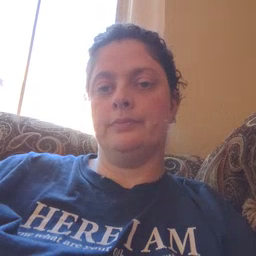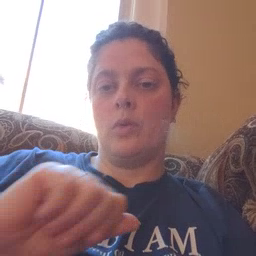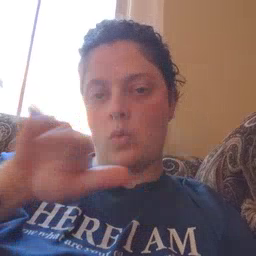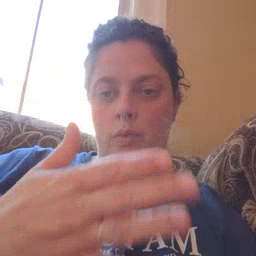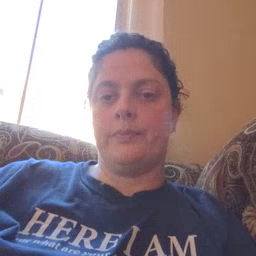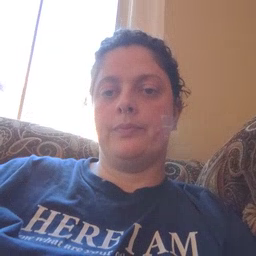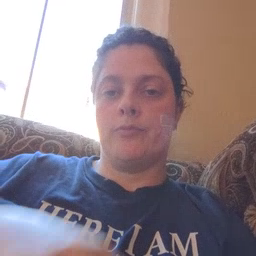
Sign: all